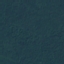
Label: Forest